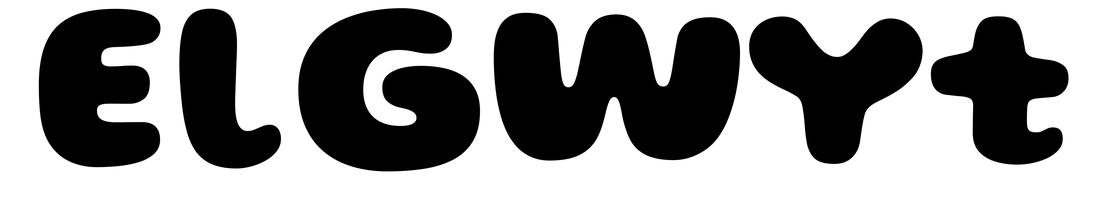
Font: Gluten_ExtraBold